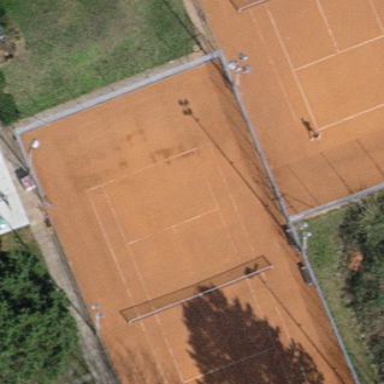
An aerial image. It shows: Sandy tennis court on pitch designated for leisure land.